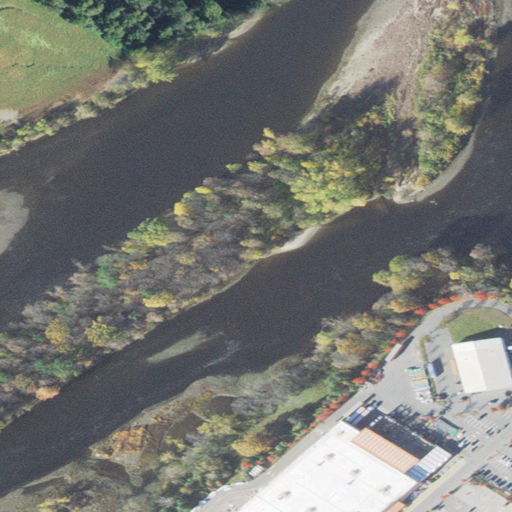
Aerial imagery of island in New Hampshire named Johnston Island containing open water, medium intensity development, high intensity development, mixed forest, woody wetlands, low intensity development, open development, herbaceous wetlands, and pasture